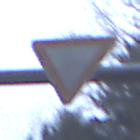
Verkehrszeichen: VorfahrtGewaehren
Umgebung: Outdoor, Nature
Tageszeit: MorningAfternoon
Wetter: Overcast
Licht: Natural
Jahreszeit: Winter
Kontrast: LowContrast